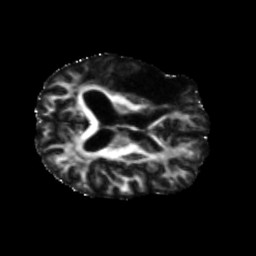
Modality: FA
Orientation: axial
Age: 71
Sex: male
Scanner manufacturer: siemens
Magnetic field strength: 3 T
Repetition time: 5.47 s
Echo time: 0.0854 s